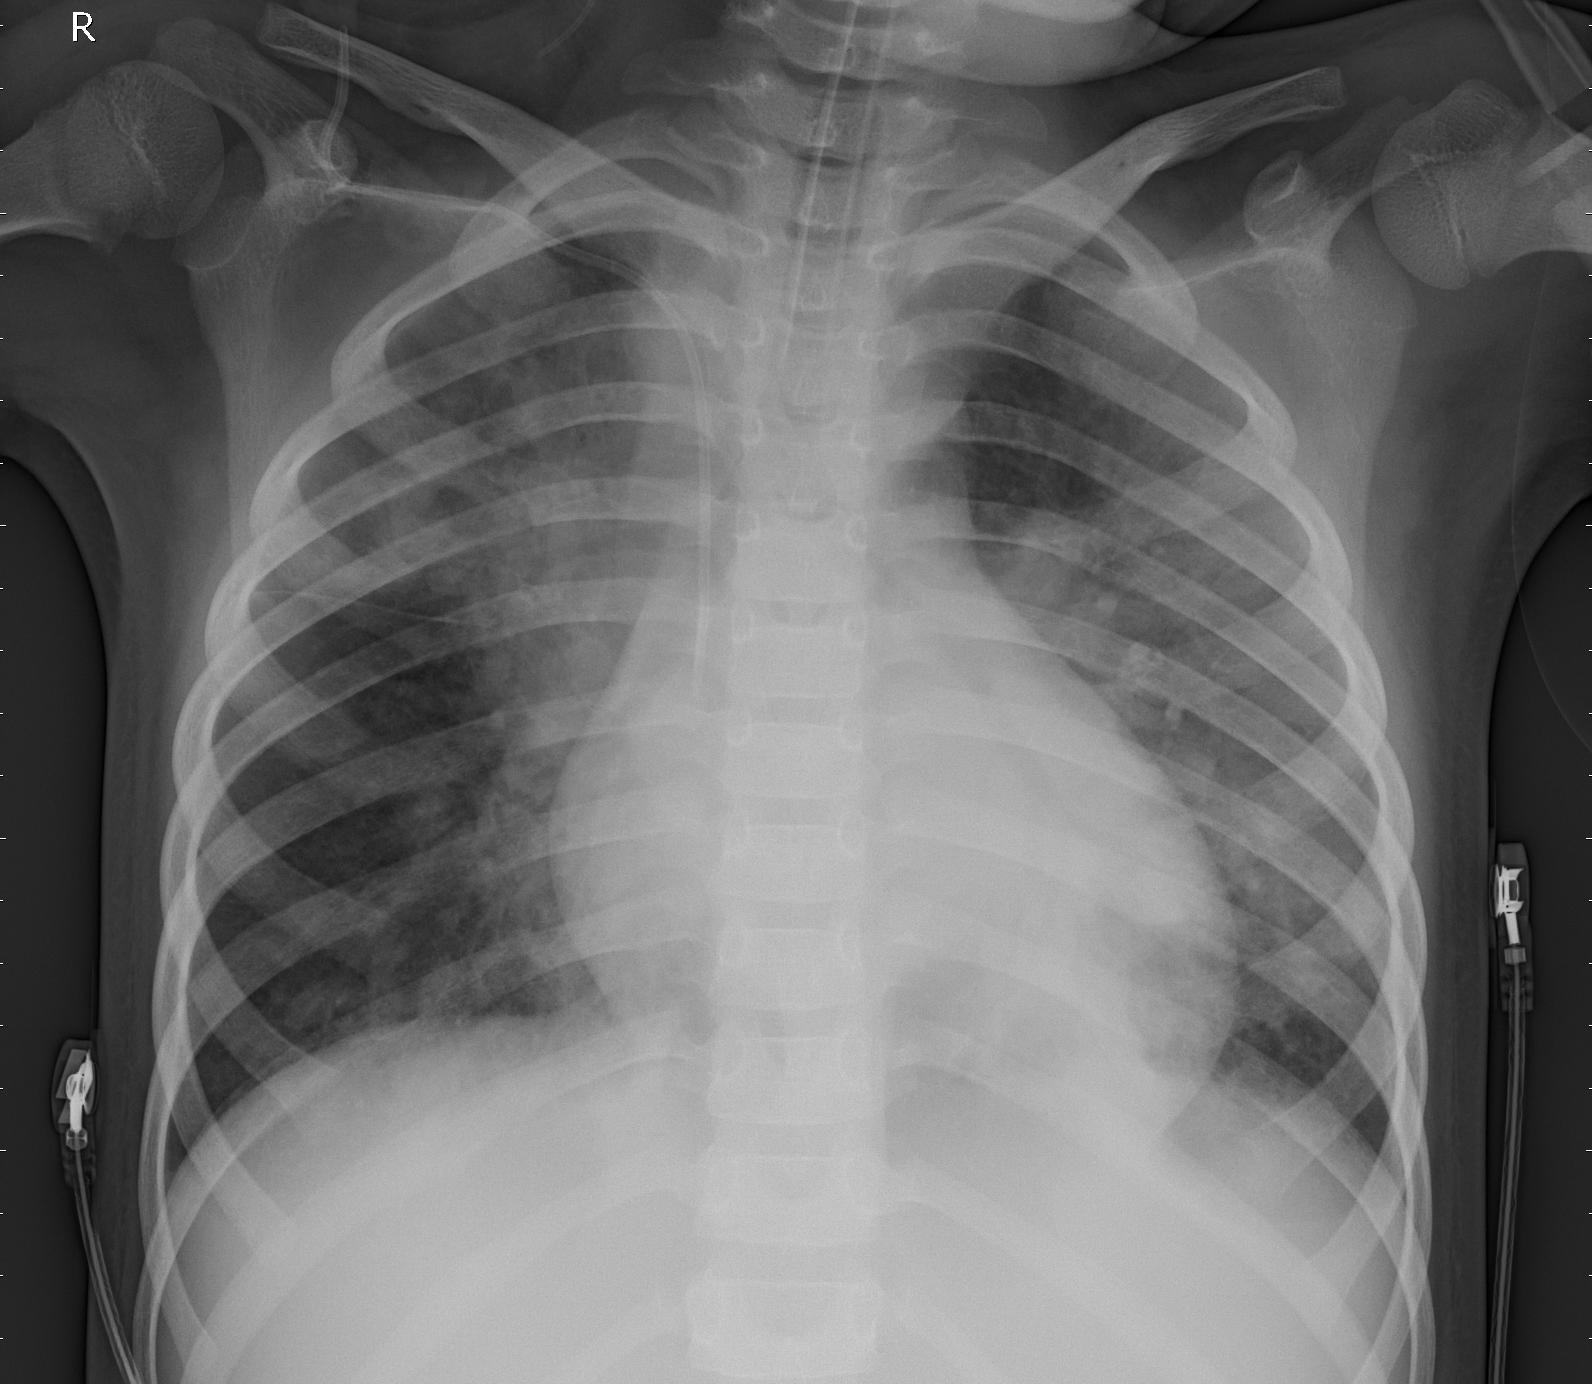
Diagnosis: PNEUMONIA